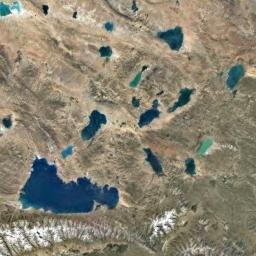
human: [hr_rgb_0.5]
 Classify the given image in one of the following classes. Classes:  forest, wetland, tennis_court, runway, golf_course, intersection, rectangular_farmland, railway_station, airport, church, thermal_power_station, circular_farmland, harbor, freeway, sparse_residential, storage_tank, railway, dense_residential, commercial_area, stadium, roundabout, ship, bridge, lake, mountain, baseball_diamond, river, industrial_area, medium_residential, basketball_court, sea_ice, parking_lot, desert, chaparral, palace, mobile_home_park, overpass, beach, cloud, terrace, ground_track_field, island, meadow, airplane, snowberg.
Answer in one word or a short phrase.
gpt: lake